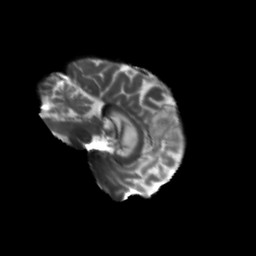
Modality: T2w
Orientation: sagittal
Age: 68
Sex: female
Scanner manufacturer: siemens
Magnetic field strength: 3 T
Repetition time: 5.25 s
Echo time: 0.08 s